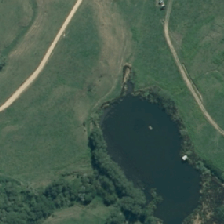
Land cover: lake_pond